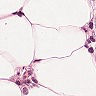
Metastatic tissue present: yes